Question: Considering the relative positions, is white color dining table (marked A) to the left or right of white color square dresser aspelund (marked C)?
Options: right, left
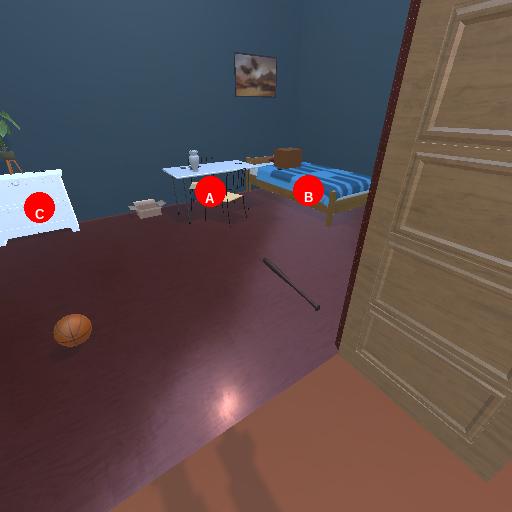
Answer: right